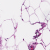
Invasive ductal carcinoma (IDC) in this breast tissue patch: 0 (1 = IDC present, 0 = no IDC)